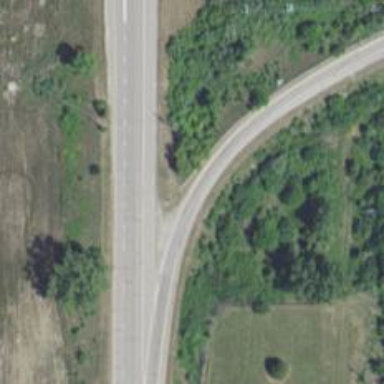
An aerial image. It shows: Primary link road with asphalt surface.